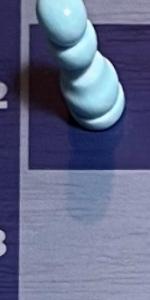
Label: Empty